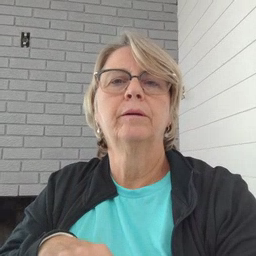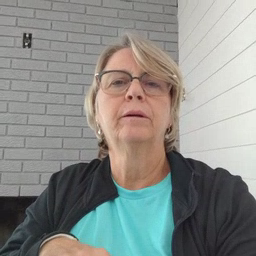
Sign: shhh